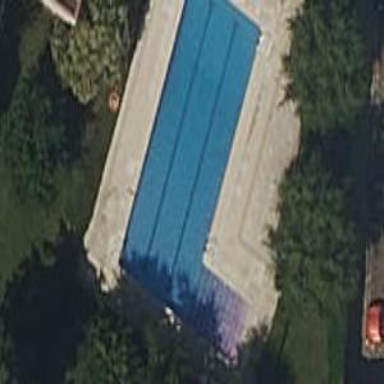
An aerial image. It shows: Swimming pool located in leisure land.